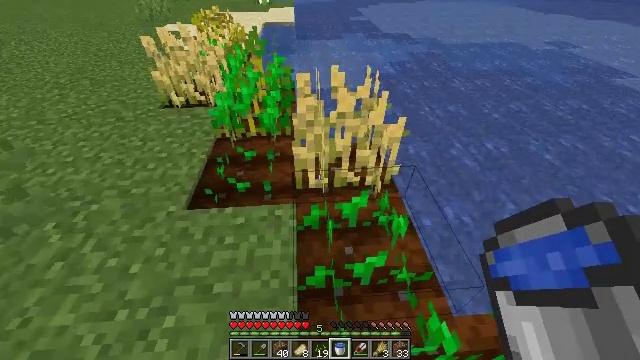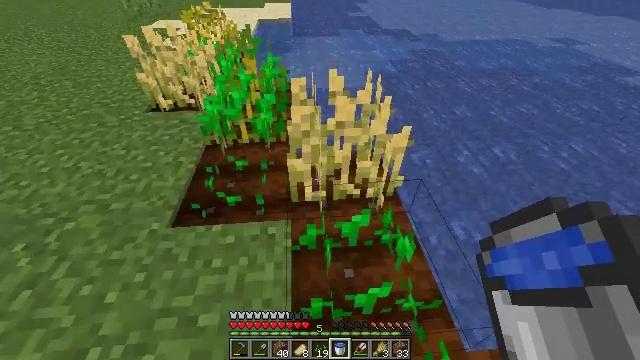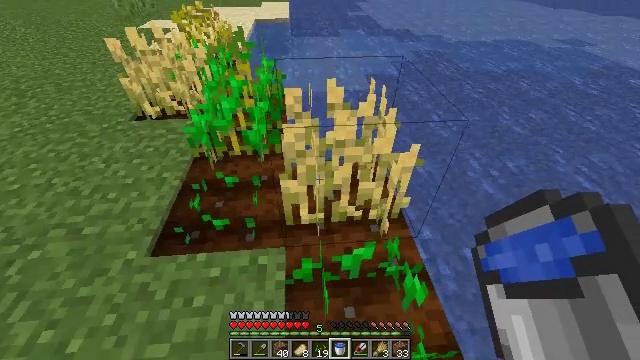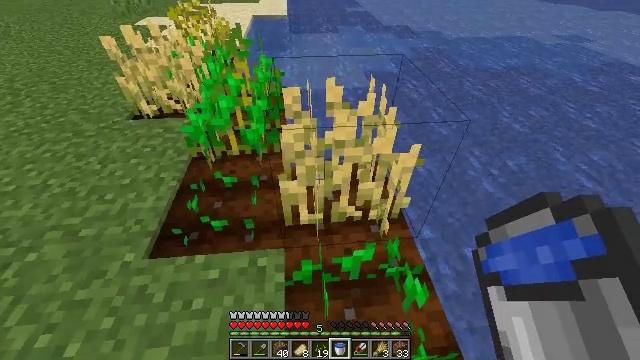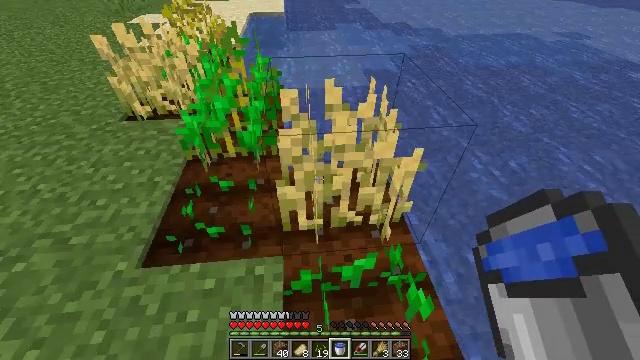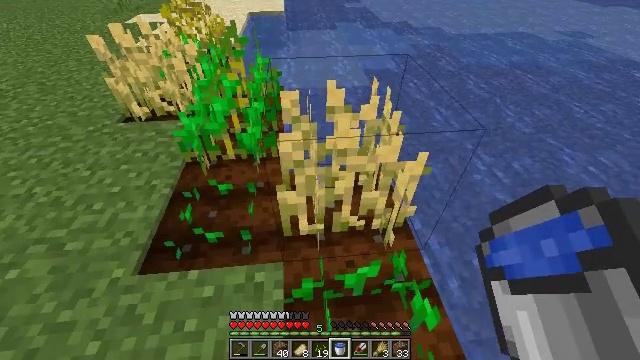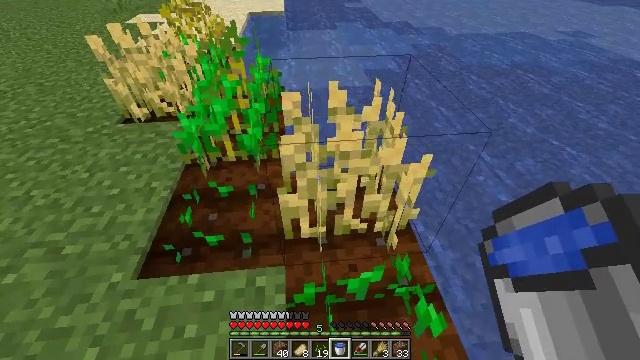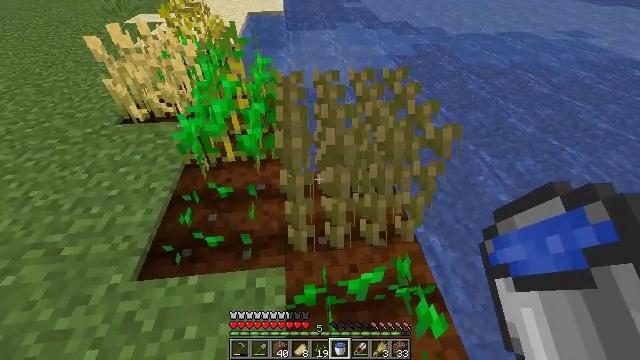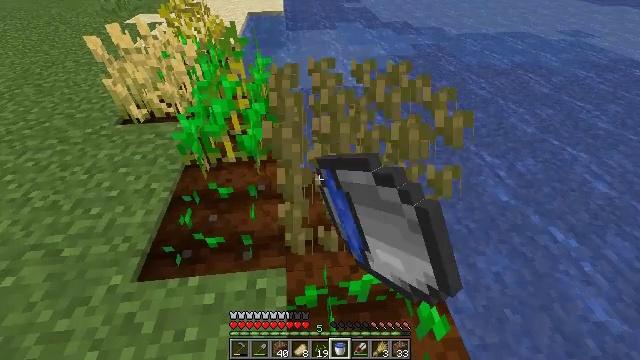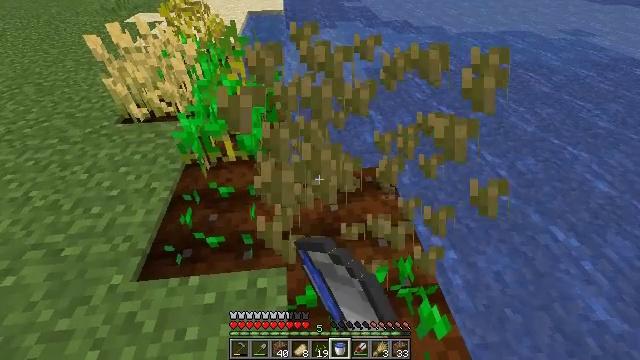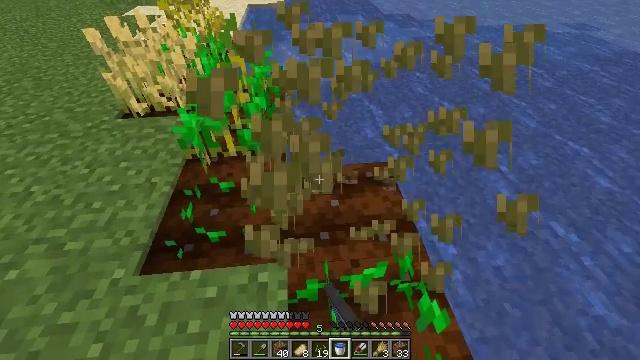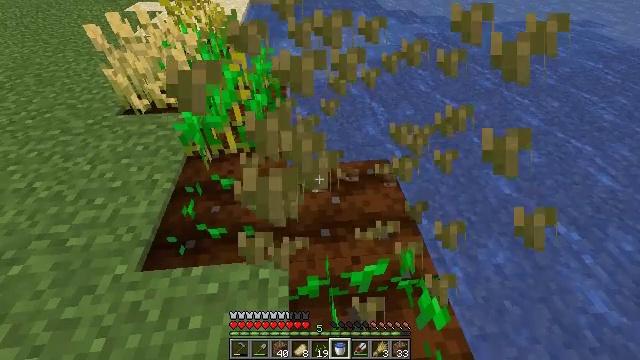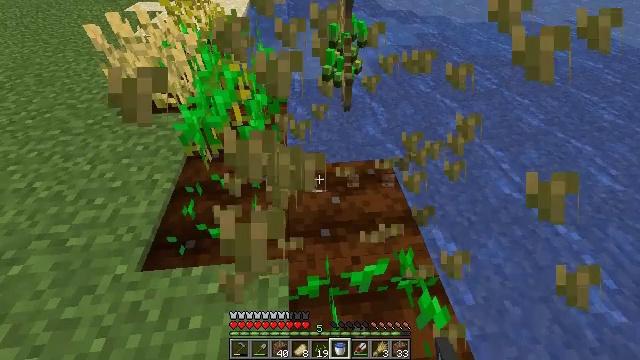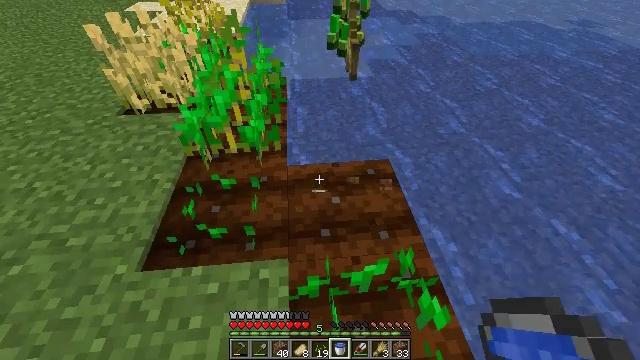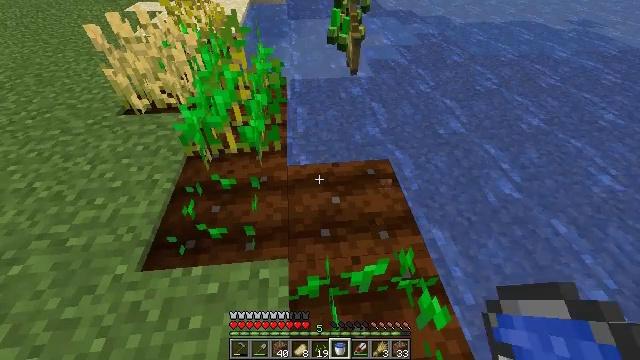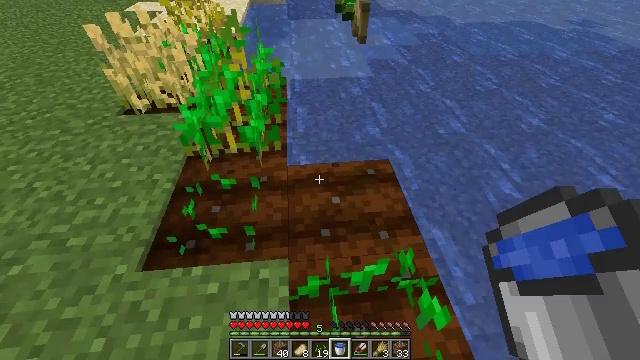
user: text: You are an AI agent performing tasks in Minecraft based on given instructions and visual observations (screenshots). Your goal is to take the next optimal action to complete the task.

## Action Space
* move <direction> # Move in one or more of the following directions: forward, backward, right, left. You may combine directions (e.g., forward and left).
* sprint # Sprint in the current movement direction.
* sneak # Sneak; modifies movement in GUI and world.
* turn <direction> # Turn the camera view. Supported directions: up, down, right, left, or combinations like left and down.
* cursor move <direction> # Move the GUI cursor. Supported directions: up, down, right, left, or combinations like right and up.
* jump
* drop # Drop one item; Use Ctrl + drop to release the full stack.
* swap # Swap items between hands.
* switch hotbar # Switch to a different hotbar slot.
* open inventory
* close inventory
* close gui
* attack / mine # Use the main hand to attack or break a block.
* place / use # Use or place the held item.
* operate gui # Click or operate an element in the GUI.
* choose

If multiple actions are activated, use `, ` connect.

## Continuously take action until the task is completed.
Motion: motion action
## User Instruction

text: Harvest wheat from the field.
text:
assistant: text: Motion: move forward
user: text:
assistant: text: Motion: move forward
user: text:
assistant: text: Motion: no_op
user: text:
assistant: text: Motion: no_op
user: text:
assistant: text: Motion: no_op
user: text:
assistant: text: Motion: no_op
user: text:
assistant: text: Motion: attack / mine
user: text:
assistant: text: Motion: attack / mine
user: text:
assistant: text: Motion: attack / mine
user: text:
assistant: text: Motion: turn down
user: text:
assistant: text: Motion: no_op
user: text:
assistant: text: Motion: no_op
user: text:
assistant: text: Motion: no_op
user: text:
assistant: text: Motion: no_op
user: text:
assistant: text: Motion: no_op
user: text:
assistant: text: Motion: no_op
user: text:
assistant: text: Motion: no_op
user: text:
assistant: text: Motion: no_op
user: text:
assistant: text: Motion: no_op
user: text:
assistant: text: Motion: no_op
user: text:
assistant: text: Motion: no_op
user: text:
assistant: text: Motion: no_op
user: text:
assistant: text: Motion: move forward
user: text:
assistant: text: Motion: move forward
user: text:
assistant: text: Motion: move forward
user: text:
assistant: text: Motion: move forward
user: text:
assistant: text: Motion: move forward
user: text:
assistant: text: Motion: no_op
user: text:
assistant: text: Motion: no_op
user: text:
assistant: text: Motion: no_op